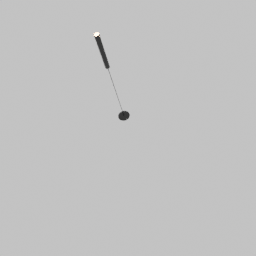
Label: lighting